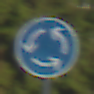
Verkehrszeichen: Kreisverkehr
Umgebung: Outdoor, Suburban
Tageszeit: SunriseSunset
Wetter: PartlyCloudy
Licht: Natural
Jahreszeit: NotSpecified
Kontrast: MediumContrast